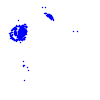
Particle: electron